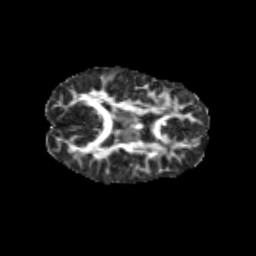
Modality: FA
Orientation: axial
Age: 10
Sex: female
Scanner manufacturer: siemens
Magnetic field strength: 3 T
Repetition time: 3.8 s
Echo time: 0.07 s